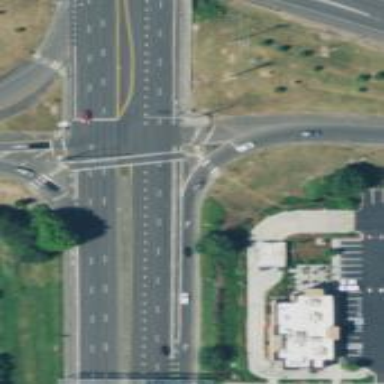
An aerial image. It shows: Footway located on traffic island.